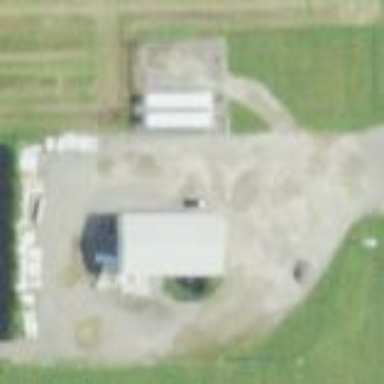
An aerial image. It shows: Farmyard area.